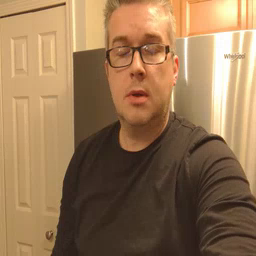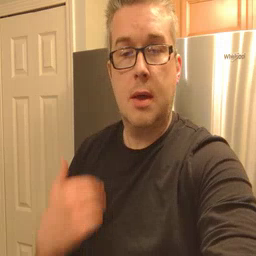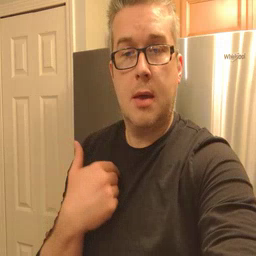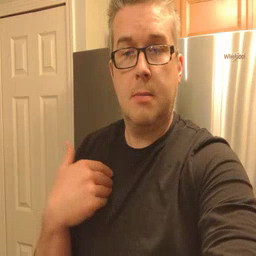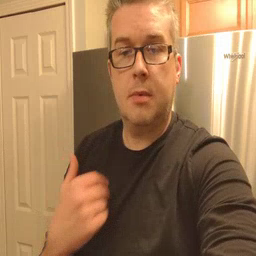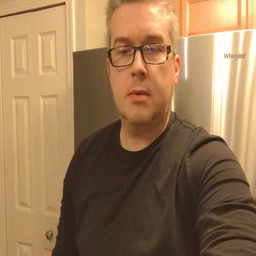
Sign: animal